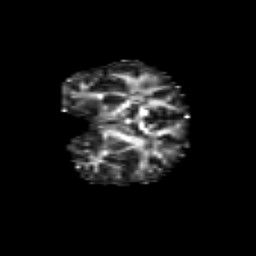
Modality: FA
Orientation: coronal
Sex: male
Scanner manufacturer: siemens
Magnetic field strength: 3 T
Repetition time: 5 s
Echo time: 0.071 s